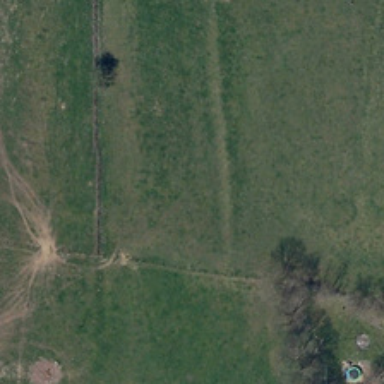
Some trees are near a piece of green meadow .